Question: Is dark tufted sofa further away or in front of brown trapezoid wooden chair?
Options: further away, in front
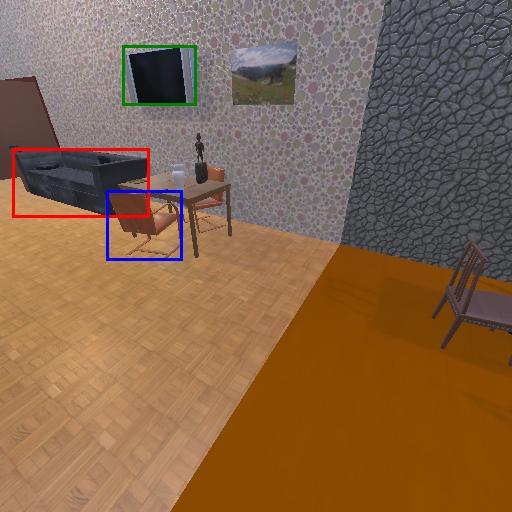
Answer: further away